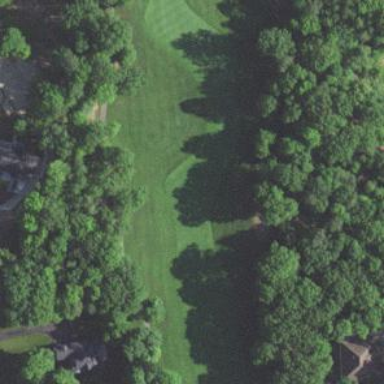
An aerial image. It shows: Golf fairway surrounded by grass.